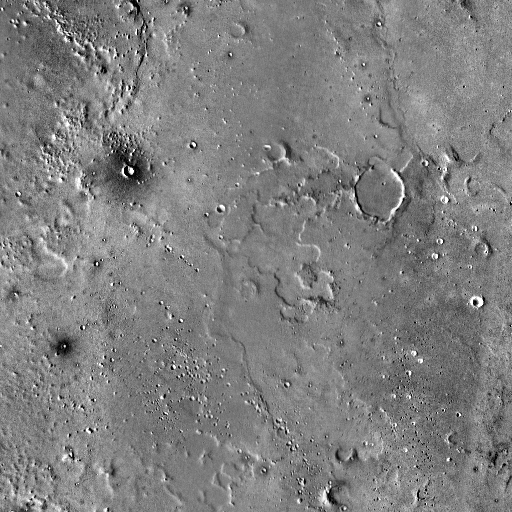
Crater classes present: Background, Other, Buried, Secondary